Question: Someone is permanently trying to hack wordpress website, can someone suggest possible ways to prevent this.
I dont think they will hack it because i have taking all security measures and preventions really strong password etc, its just annoying i have a plugin call activity monitor which will output below.

so this just happens then i have to go in and block the ip in my .htaccess file. 115.87.105.135
Heres the info i get from a lookup
IP : 115.87.105.135 Neighborhood
Host : ppp-115-87-105-135.revip4.asianet.co.th
Country : Thailand
What information can i get from a ip to see who is trying to hack me and where or is there no information i can get just have to keep waiting and blocking ips all the time???
Thanks
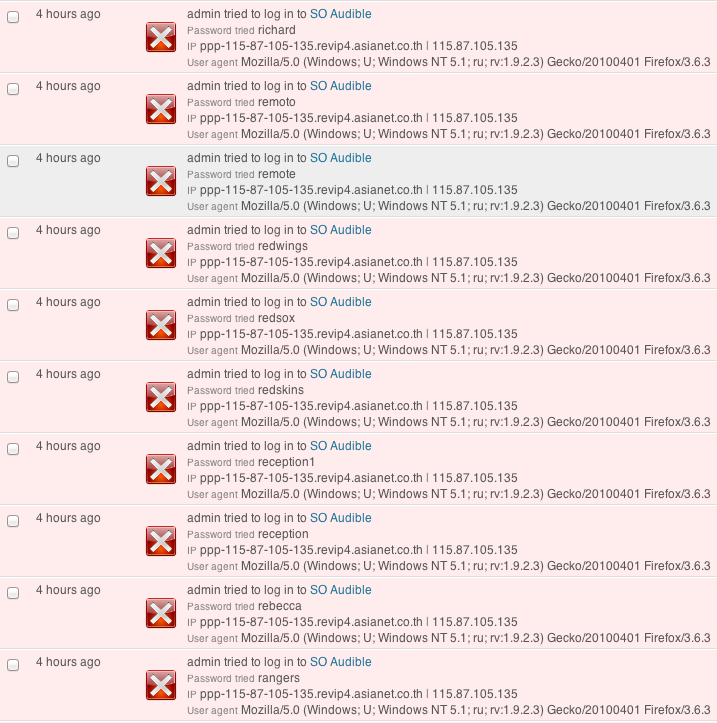
Answer: To stop attacks by limiting the amount of times people can unsuccessfully login to your Wordpress admin panel, use the <URL> plugin.